Question: I've got a list of about 200,000 plus records divided up by sub-product line which then rolls up to a product line.
For example:

(BTW, how do I actually show a table in my question?)
What I want is a where statement which will only include results that have ONLY Cable and/or Telephone in their Product Line. So for example, CT-23415 has both Laptops and Cable so it would be excluded from these results b/c while it has Telephone, it also has Laptops and I only want to see results with either Telephone, Cable, or a combination of the two. CT-12345 and CT-41567 then would be the only rows included.
Any ideas?
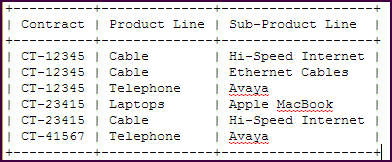
Answer: This is an example of a "set-within-sets" query. I like doing these with aggregation and 'having' because this is very general.
In your case:
'''
select contract
from list
group by contract
having sum(case when ProductLine not in ('Cable', 'Telephone') then 1 else 0 end) = 0
'''
That is, it counts the number of unacceptable product lines in the contract. If the number is 0, then all are acceptable and it returns the contract.